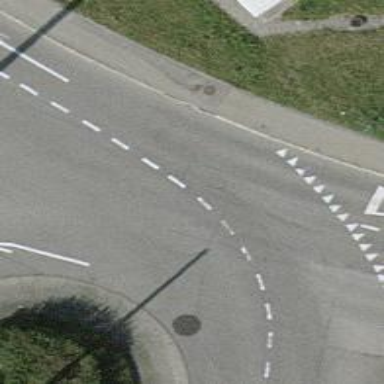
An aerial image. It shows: Secondary road with asphalt surface leading to roundabout. The roundabout has trolley wires above it.